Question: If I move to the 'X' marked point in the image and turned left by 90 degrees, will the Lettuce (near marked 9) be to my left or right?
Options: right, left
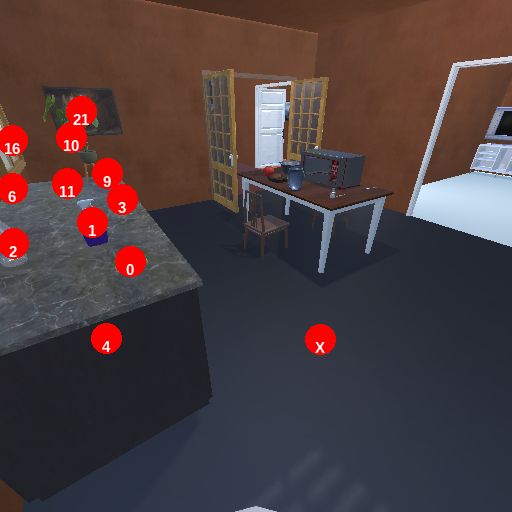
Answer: right